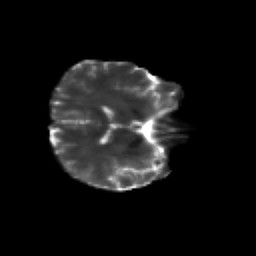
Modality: T2w
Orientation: axial
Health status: healthy
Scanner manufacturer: siemens
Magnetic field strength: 3 T
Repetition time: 12 s
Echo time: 0.092 s